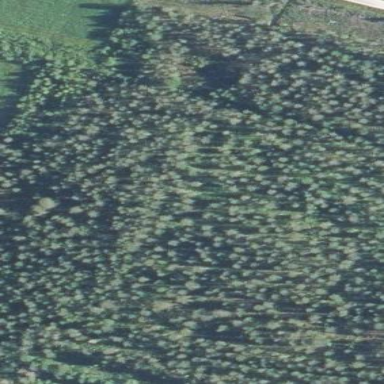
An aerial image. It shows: Forest area.